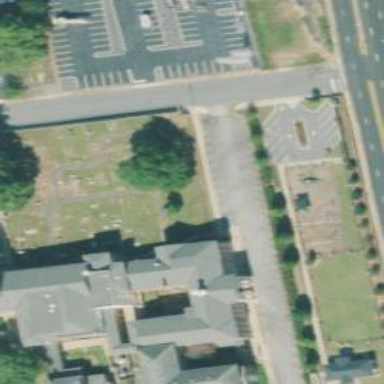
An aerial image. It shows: Grave yard.